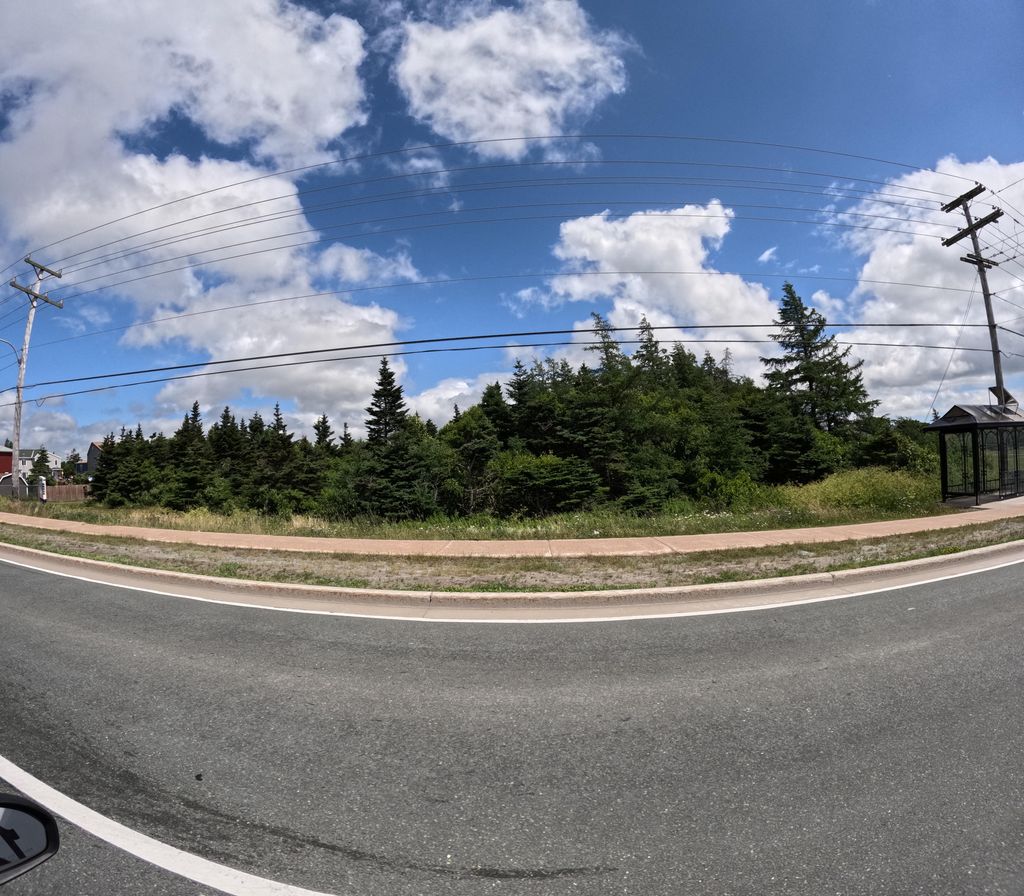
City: st_johns